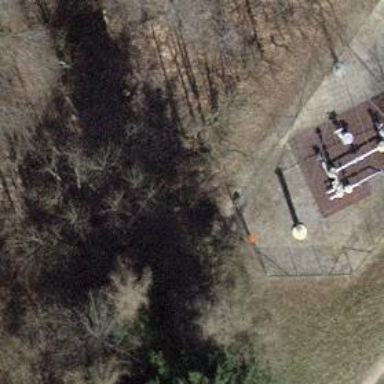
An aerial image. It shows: Aerial marker.